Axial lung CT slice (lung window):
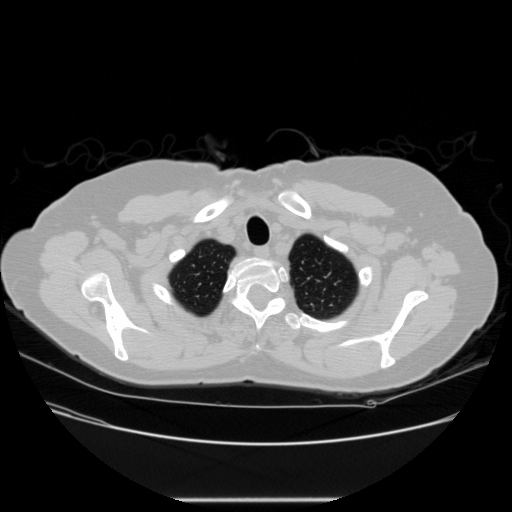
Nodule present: no